Interaction volume radius: 10 \u00c5
Interaction volume height: 15 \u00c5
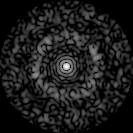
Disorder parameter: 0.8367